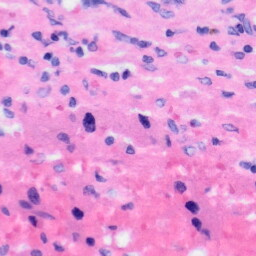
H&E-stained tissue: Liver